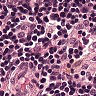
Metastatic tissue present: no